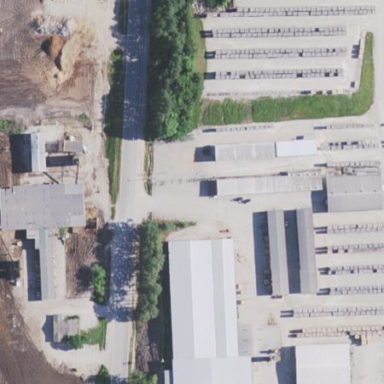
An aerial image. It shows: Industrial area dedicated to sawmill.